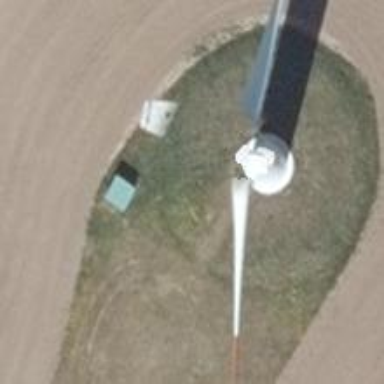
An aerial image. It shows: Wind-powered generator.